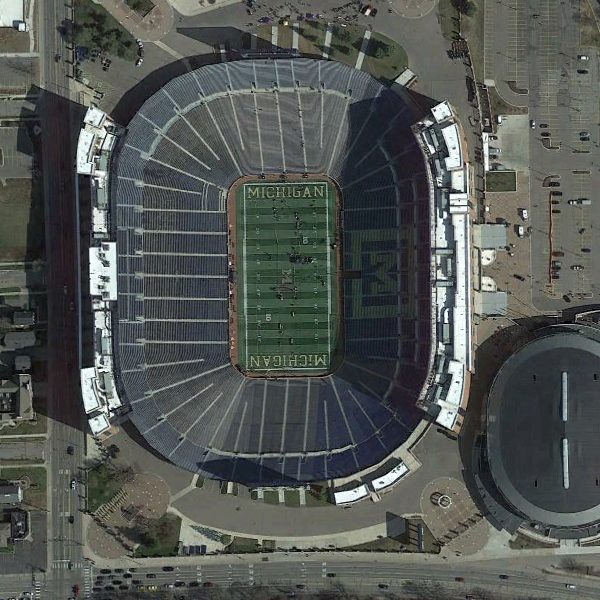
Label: Stadium